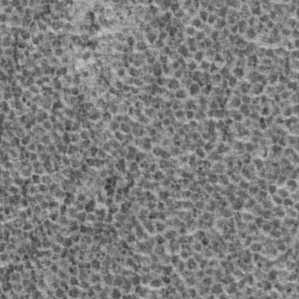
Label: frost